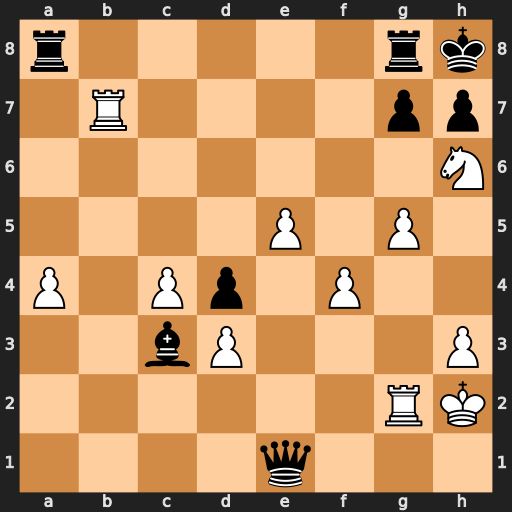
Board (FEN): r5rk/1R4pp/7N/4P1P1/P1Pp1P2/2bP3P/6RK/4q3
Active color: w
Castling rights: -
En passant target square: -
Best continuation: Nf7#